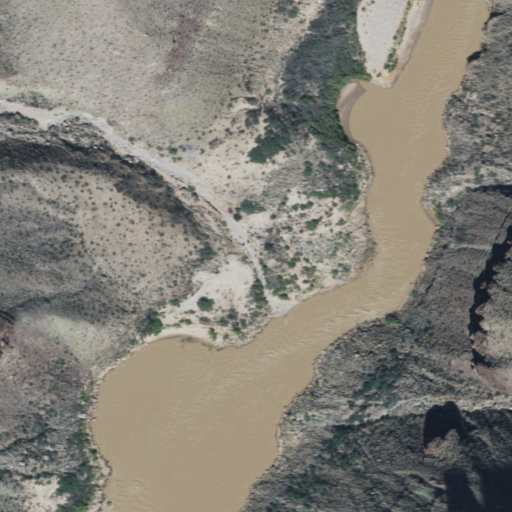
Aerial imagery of valley in Arizona named Fall Canyon containing shrub, open water, herbaceous wetlands, barren land, and grassland